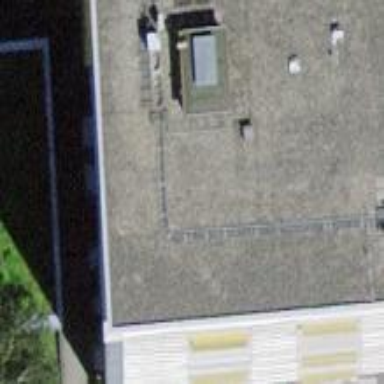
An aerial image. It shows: Building with flat roof.